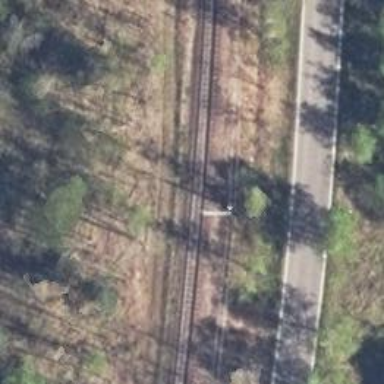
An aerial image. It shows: Railway with electrified contact lines.